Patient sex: M
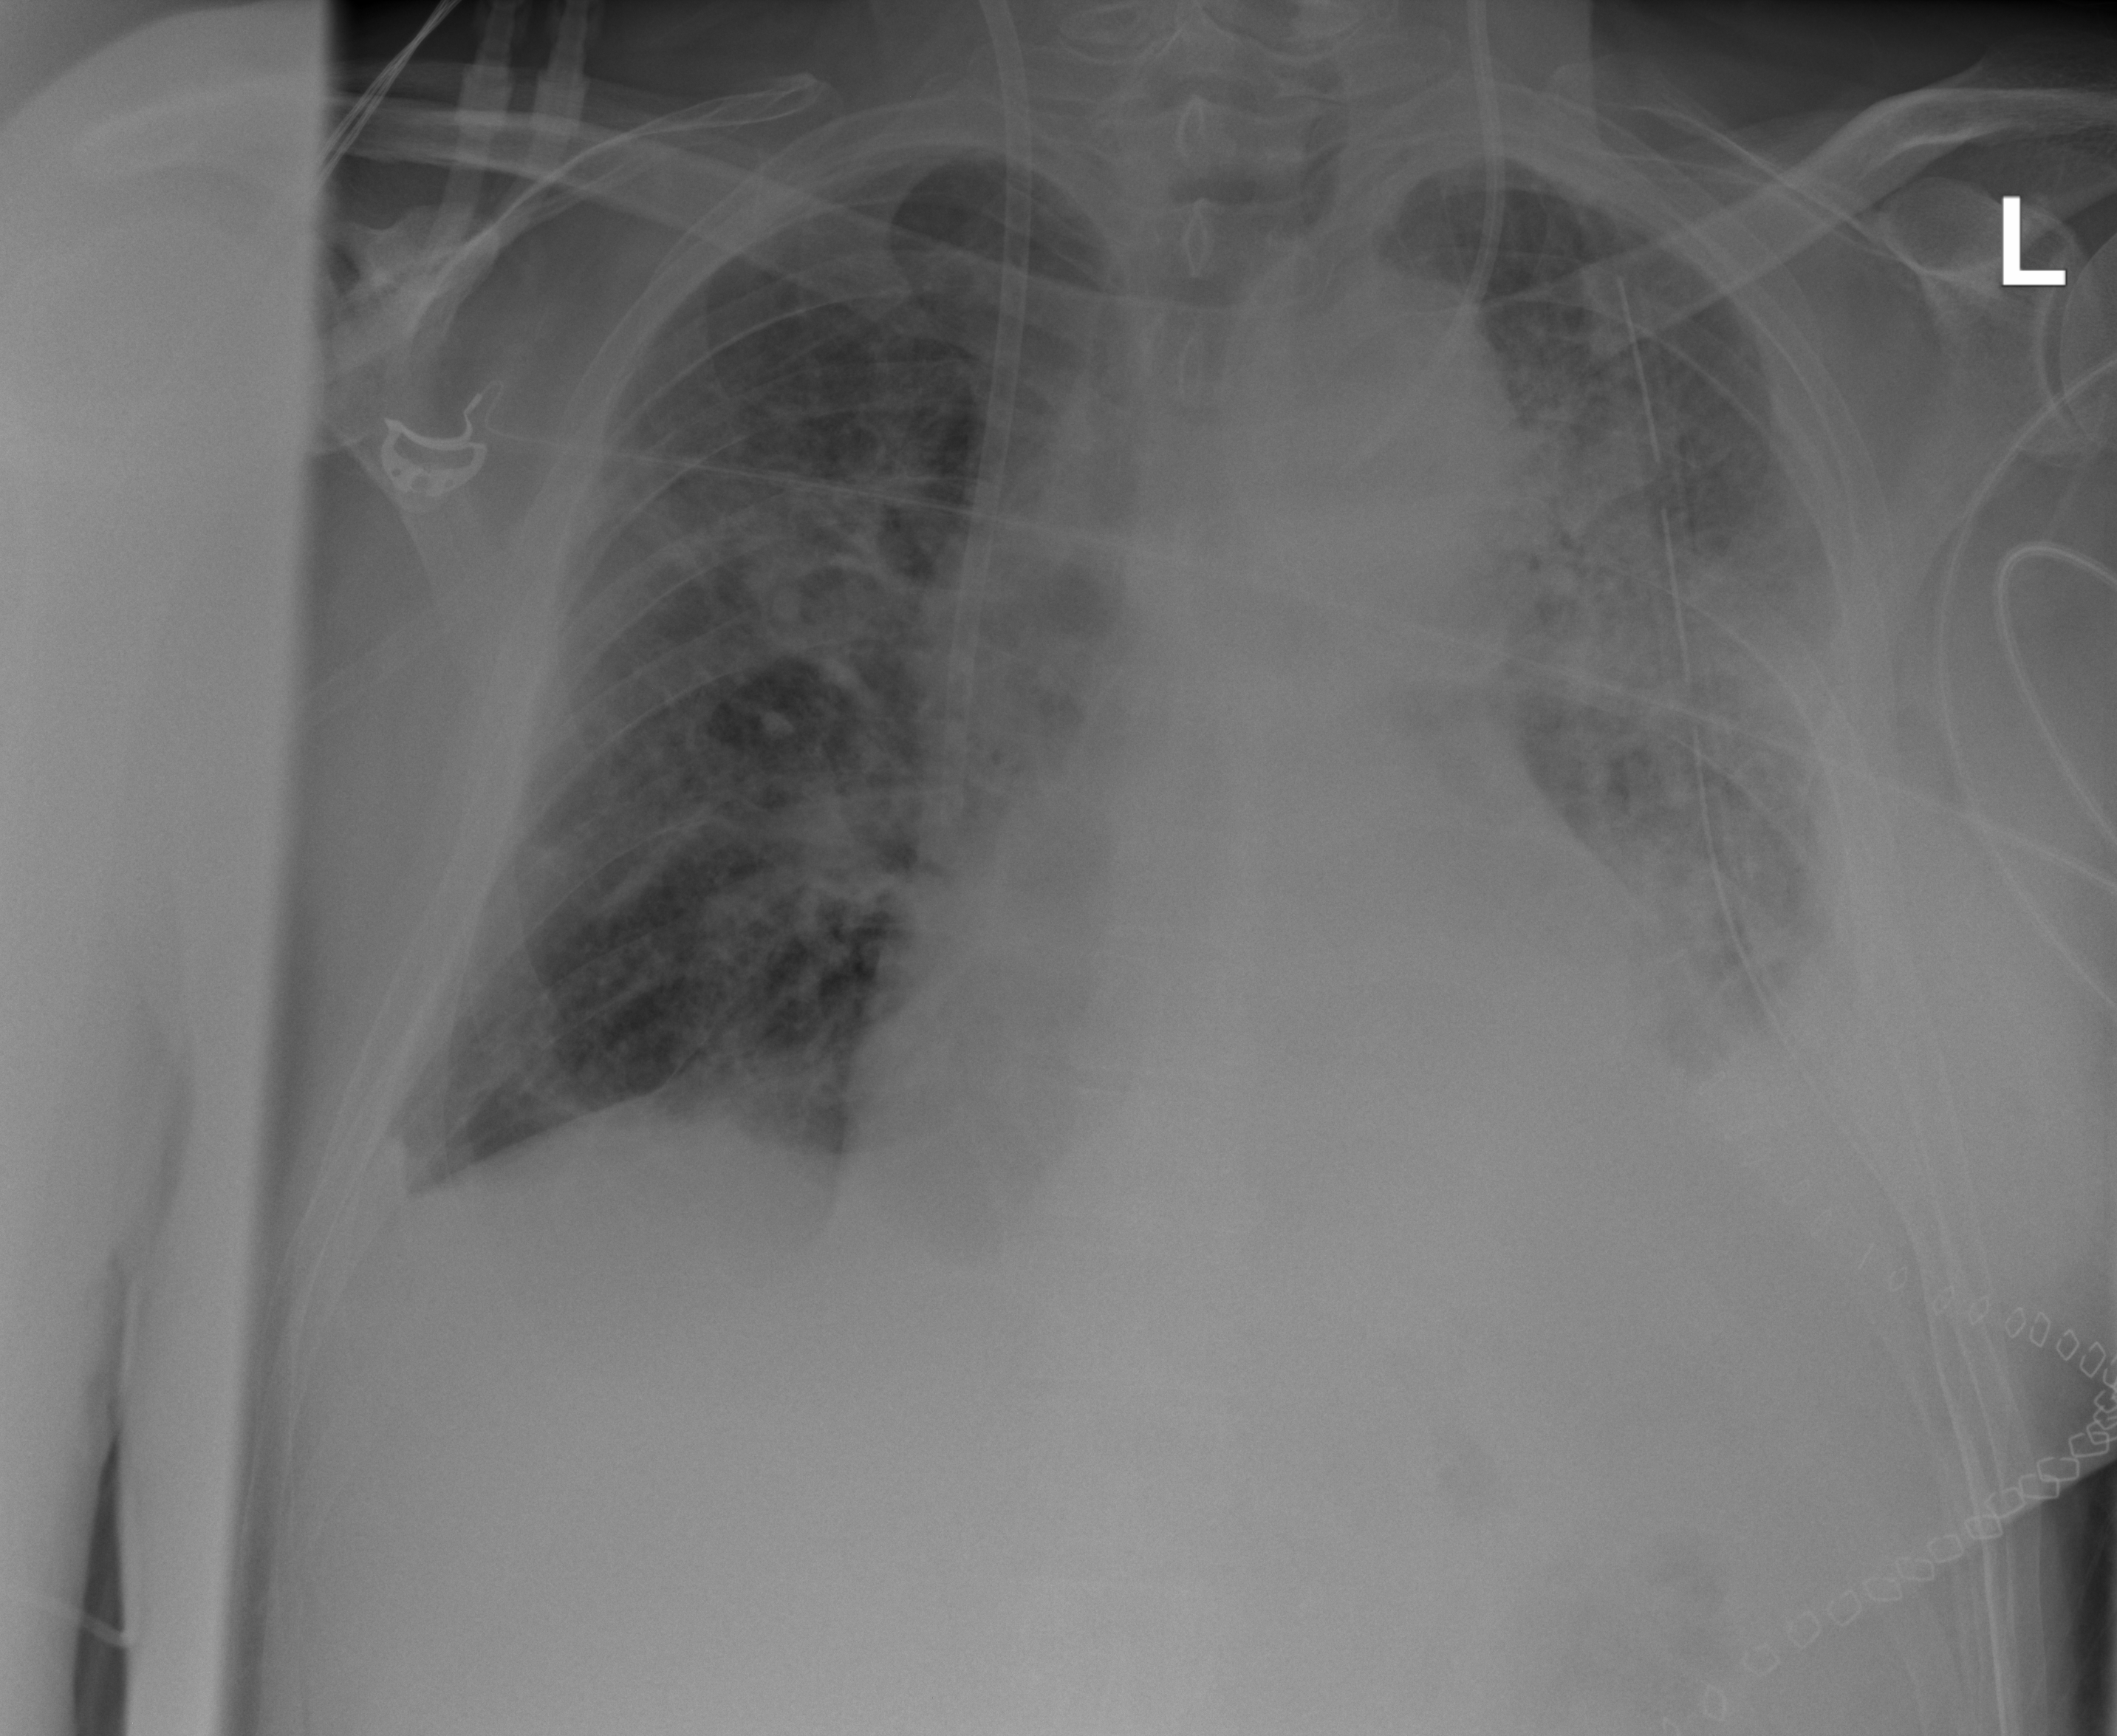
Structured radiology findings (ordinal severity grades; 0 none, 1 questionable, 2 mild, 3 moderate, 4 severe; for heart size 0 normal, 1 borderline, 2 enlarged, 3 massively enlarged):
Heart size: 0
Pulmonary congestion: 2
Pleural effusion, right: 2
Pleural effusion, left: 3
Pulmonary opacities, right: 2
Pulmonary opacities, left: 3
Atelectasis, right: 4
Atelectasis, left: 4